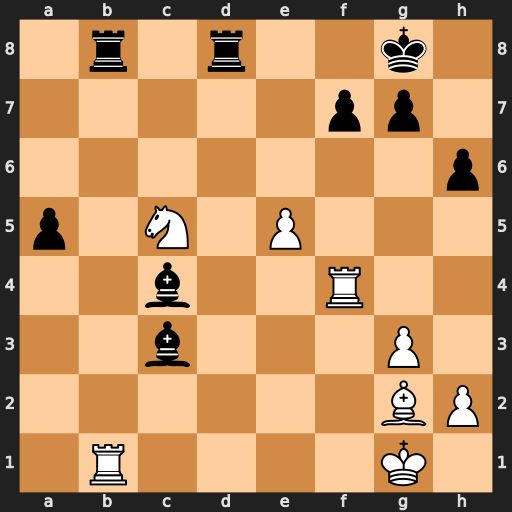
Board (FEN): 1r1r2k1/5pp1/7p/p1N1P3/2b2R2/2b3P1/6BP/1R4K1
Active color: w
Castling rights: -
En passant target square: -
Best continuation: Rxb8 Rxb8 Rxc4